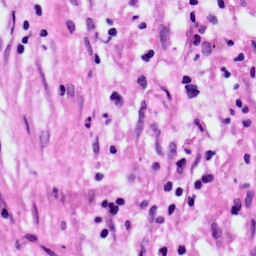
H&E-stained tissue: Lung